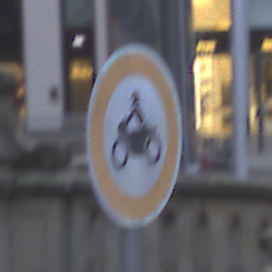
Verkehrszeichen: VerbotKraftraeder
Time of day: SunriseSunset
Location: Outdoor (Urban)
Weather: PartlyCloudy
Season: NotSpecified
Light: Natural